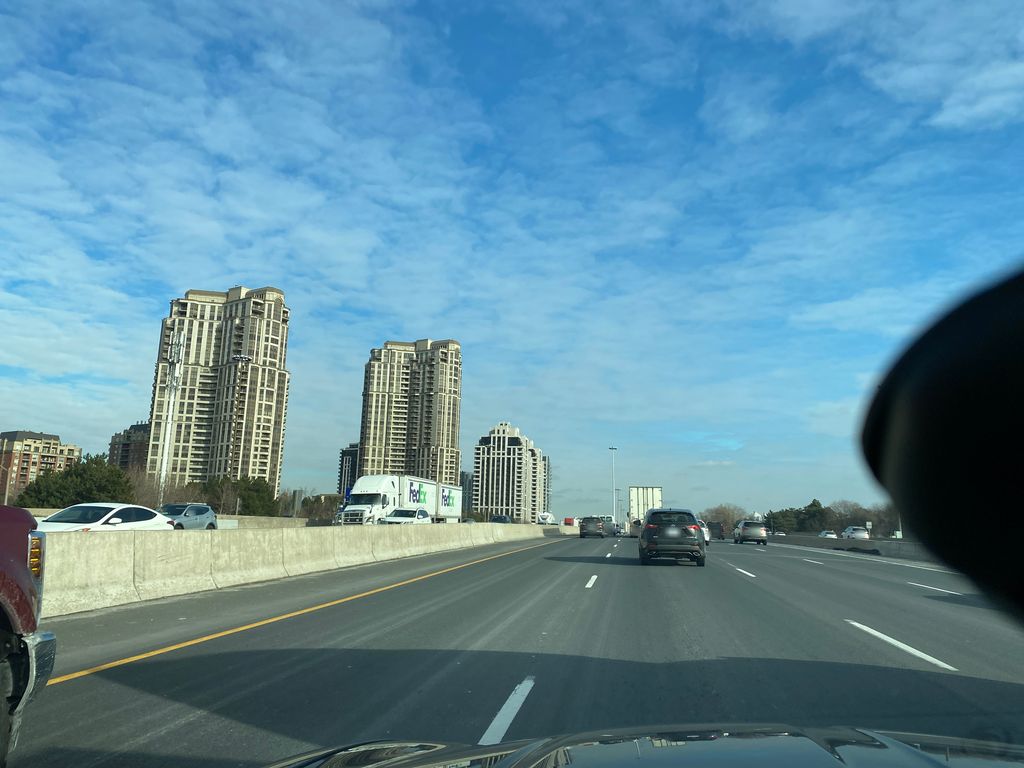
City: toronto